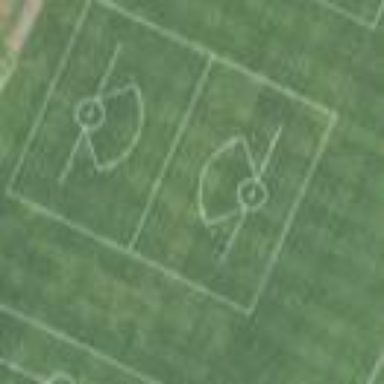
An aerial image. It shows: Soccer pitch for outdoor sports and leisure activities.